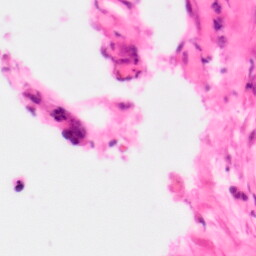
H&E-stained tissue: Colon